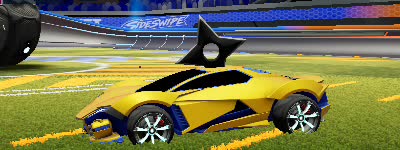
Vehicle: werewolf